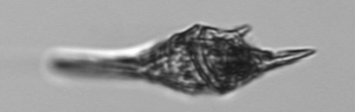
Label: Tripos_lineatus